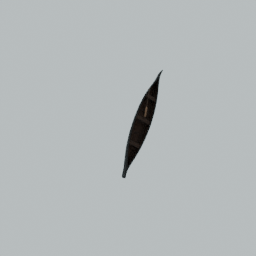
Label: mechanical